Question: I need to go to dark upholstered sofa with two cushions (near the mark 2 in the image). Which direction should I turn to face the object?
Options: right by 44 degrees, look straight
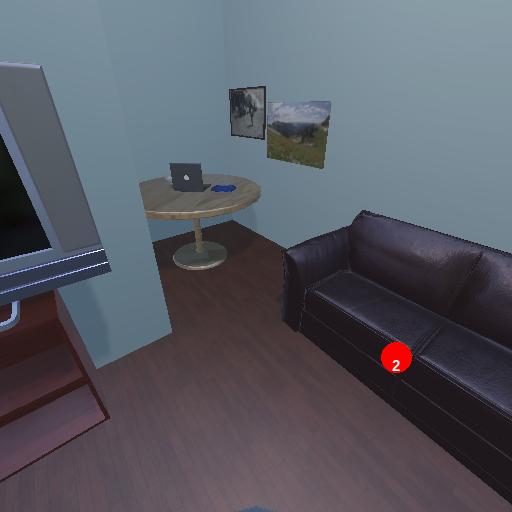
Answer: right by 44 degrees